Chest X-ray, PA view. Patient: 62 years old, sex M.
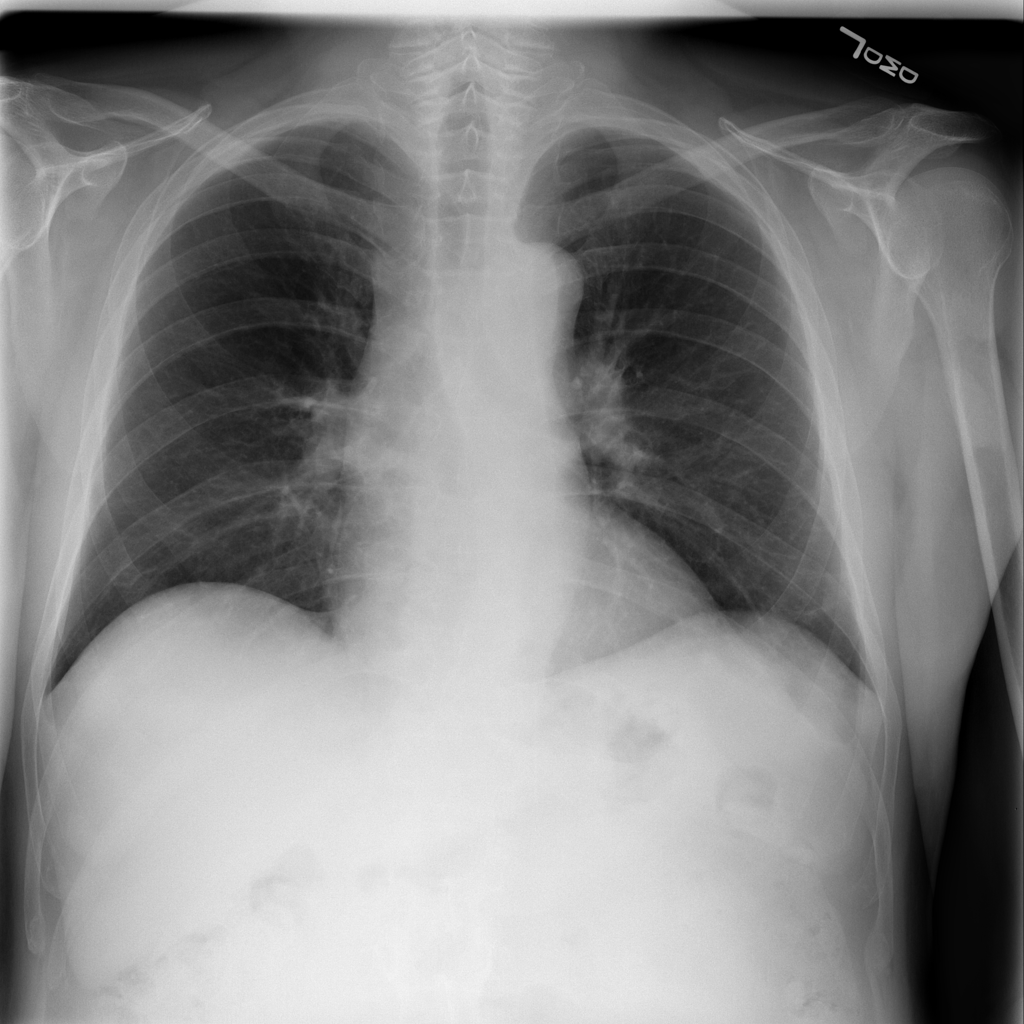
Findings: No Finding